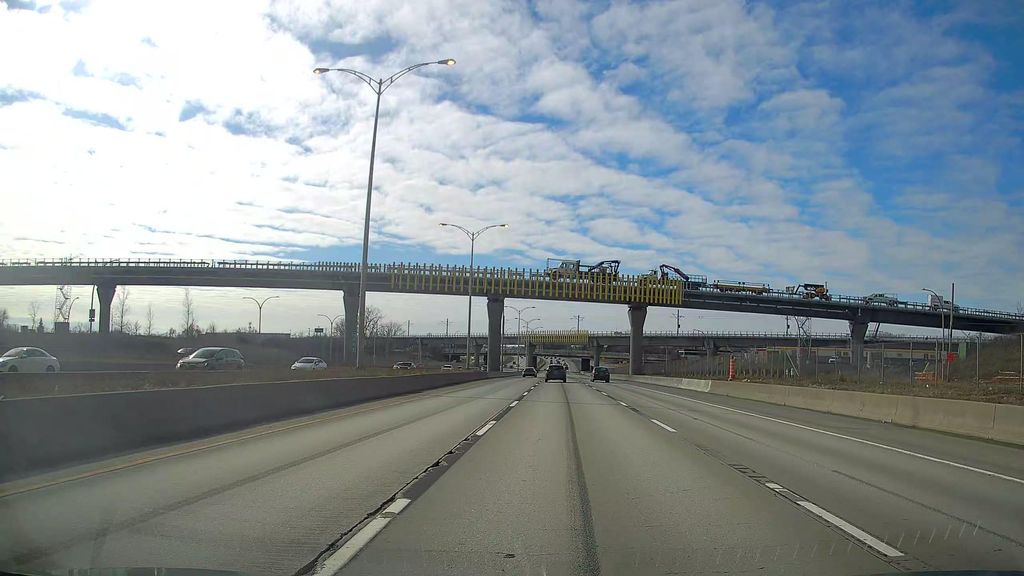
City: montreal